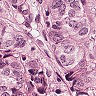
Metastatic tissue present: yes